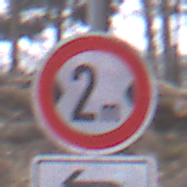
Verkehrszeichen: TatsaechlicheBreite2
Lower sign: RichtungsangabeDurchPfeile2
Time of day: Midday
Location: Outdoor (Nature)
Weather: Overcast
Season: Autumn
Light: Natural